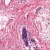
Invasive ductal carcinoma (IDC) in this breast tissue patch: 0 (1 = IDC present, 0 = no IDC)